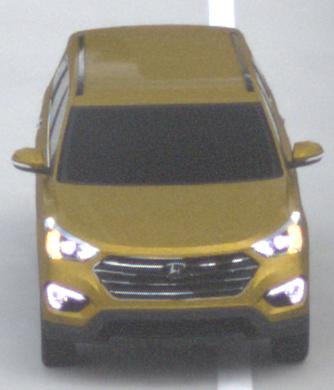
Make: Hyundai
Model: Santa Fe 2.4 GDI
Detailed model: Santa Fe (DM)
Model produced from: 2017/08
Model produced until: 2018/01
Doors: 5
Color: yellow
Road condition: dry road
Daytime: morning or afternoon
Contrast: low contrast